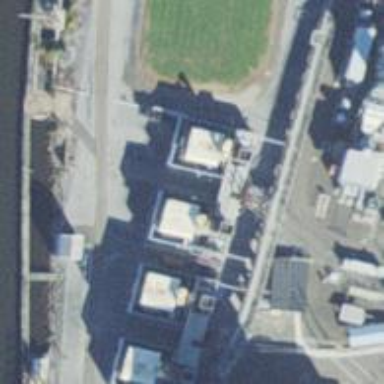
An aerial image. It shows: Gas turbine power generator.